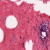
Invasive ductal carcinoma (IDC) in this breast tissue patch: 0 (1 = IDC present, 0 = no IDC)